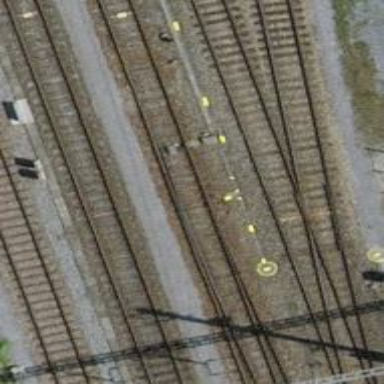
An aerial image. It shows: Railway switch.